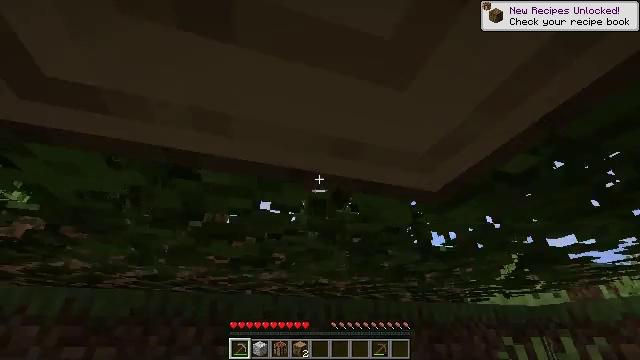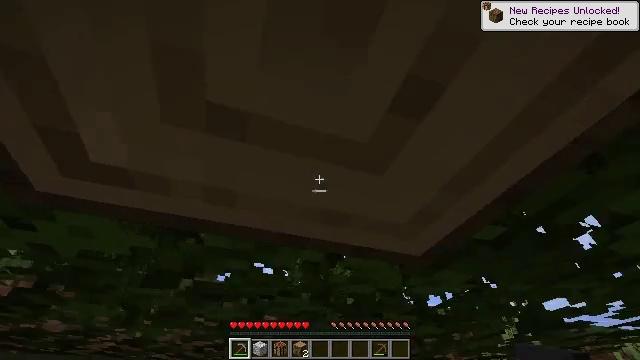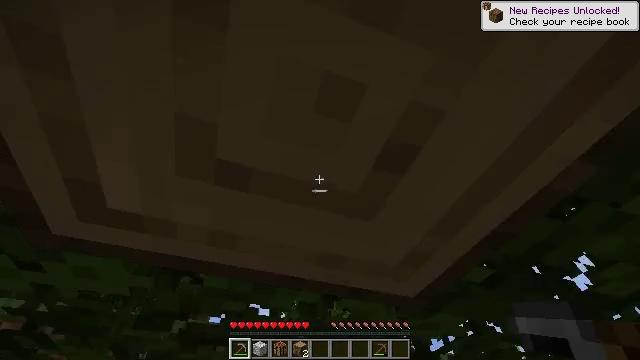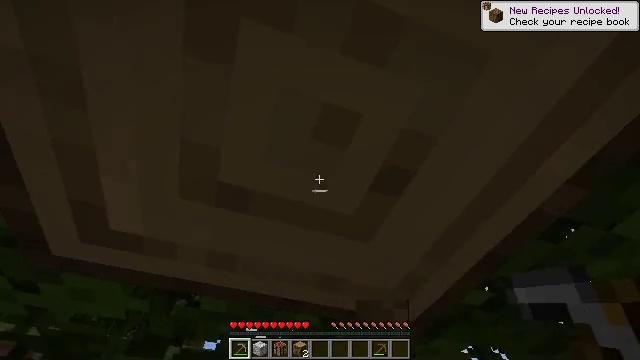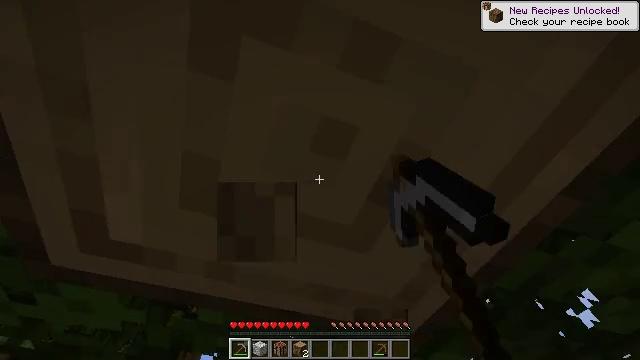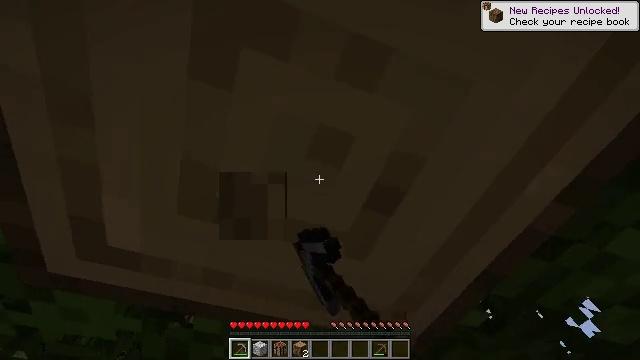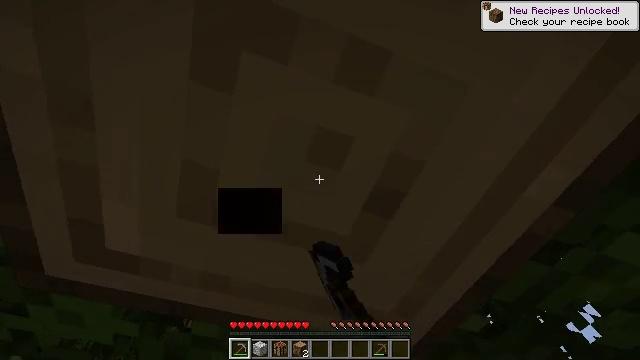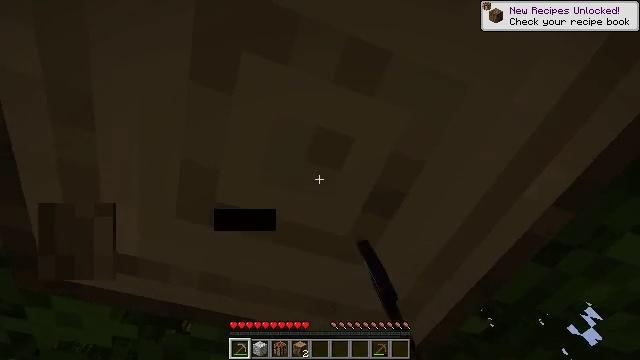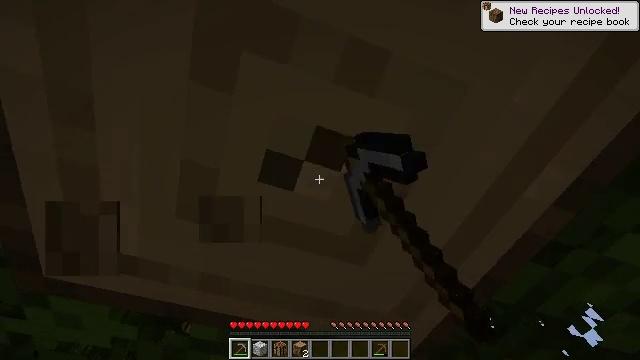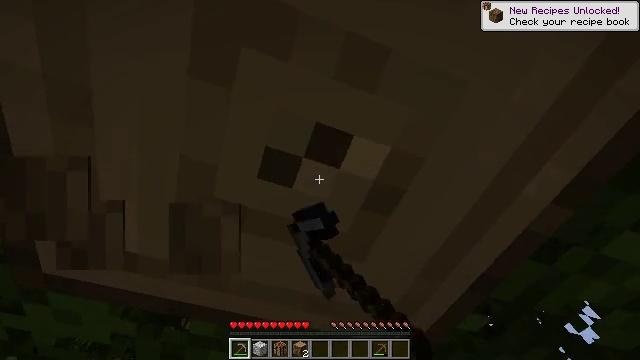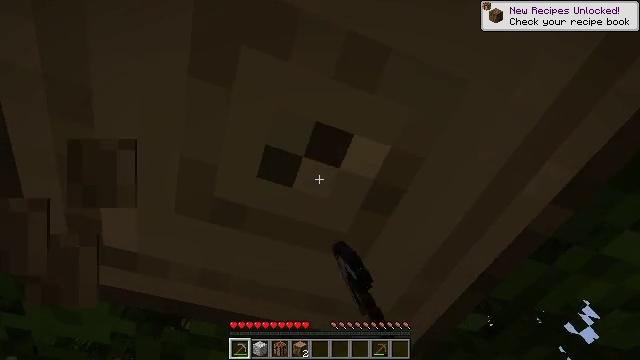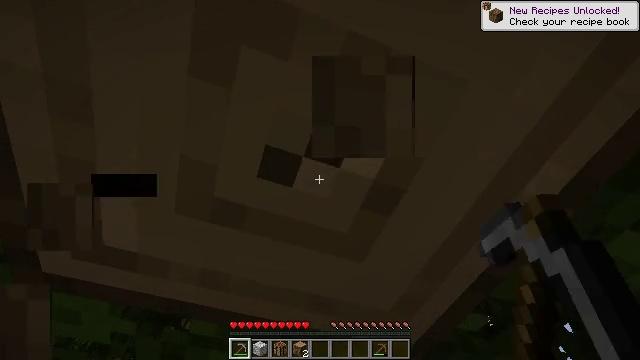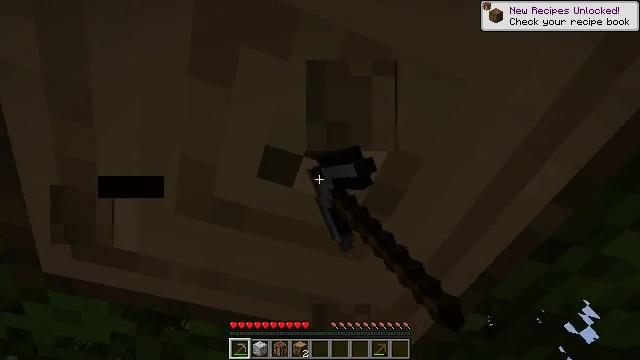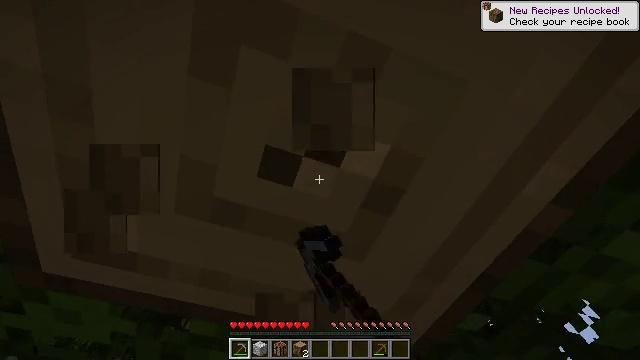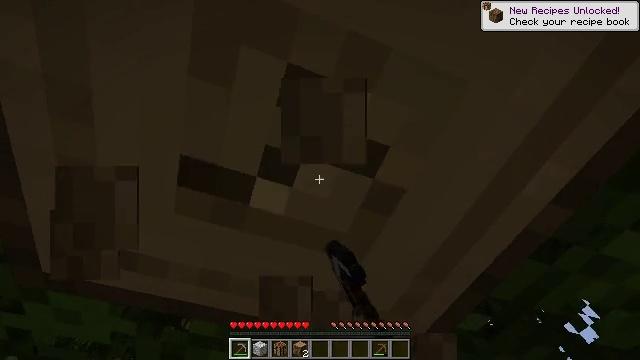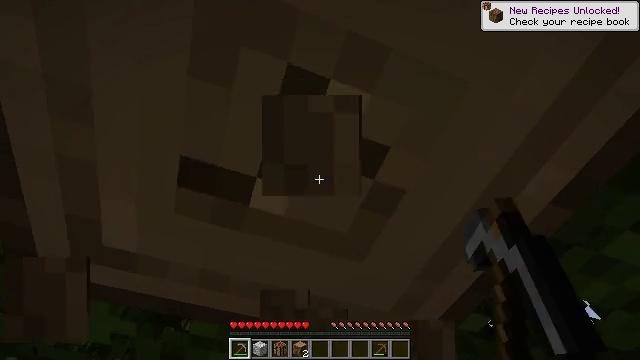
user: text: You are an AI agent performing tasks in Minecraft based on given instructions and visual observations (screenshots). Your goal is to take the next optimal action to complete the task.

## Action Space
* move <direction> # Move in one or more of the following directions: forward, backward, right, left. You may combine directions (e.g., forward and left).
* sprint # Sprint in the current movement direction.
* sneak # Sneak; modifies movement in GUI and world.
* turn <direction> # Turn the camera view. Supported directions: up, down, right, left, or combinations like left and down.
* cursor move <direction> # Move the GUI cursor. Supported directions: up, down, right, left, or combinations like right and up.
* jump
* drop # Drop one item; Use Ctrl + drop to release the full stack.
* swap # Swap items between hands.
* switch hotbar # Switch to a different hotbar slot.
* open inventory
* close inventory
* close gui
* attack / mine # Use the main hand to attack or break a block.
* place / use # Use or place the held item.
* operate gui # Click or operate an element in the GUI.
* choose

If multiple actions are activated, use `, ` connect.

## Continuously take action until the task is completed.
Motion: motion action
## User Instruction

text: Collect oak log for crafting.
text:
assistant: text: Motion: turn right and up
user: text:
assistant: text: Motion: turn up
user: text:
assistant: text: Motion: turn up, attack / mine
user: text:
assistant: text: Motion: turn up, attack / mine
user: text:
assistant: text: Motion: turn up, attack / mine
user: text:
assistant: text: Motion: attack / mine
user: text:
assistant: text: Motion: attack / mine
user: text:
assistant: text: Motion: attack / mine
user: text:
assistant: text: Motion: attack / mine
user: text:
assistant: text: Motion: attack / mine
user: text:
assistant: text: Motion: attack / mine
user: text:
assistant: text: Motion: attack / mine
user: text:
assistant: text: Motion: attack / mine
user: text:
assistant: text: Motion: attack / mine
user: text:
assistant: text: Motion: attack / mine
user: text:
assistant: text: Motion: turn left and up, attack / mine
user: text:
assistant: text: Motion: turn right and up, attack / mine
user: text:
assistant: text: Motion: turn right and up, attack / mine
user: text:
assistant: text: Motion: turn right and up, attack / mine
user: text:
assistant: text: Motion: attack / mine
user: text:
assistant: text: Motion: attack / mine
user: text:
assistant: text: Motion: attack / mine
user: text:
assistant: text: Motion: attack / mine
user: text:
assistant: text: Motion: attack / mine
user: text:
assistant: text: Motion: attack / mine
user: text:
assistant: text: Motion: attack / mine
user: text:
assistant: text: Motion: attack / mine
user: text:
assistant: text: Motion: attack / mine
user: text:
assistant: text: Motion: attack / mine
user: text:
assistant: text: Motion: attack / mine